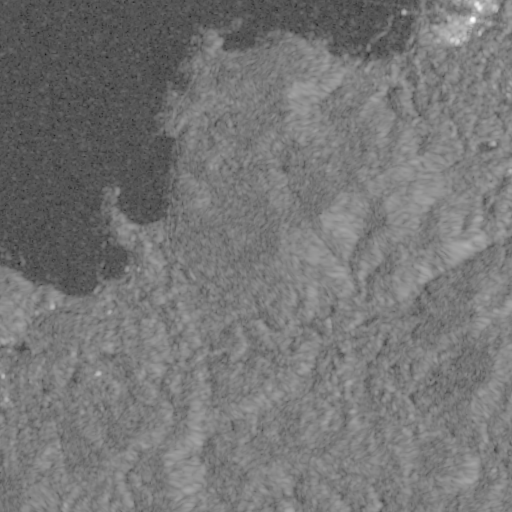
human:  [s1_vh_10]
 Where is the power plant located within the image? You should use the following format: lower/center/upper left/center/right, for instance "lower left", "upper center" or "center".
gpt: The power plant is located in the upper right of the image.
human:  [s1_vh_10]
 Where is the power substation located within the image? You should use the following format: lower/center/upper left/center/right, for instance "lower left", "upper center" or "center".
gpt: The power substation is located in the upper right of the image.
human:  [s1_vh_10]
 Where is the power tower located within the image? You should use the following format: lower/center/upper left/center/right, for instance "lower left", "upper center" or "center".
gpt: The power tower is located in the upper right of the image.
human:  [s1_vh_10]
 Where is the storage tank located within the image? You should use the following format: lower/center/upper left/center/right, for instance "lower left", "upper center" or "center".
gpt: The storage tank is located in the upper right of the image.
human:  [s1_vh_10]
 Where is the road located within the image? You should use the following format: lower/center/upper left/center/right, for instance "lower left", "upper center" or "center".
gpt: There is no road in the image.

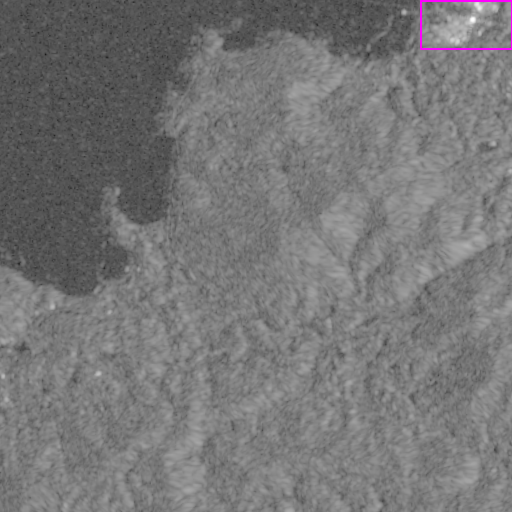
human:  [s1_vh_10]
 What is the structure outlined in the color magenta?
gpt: The structure outlined in magenta is a power plant.
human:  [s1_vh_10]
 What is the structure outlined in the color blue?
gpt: There is no blue outline.